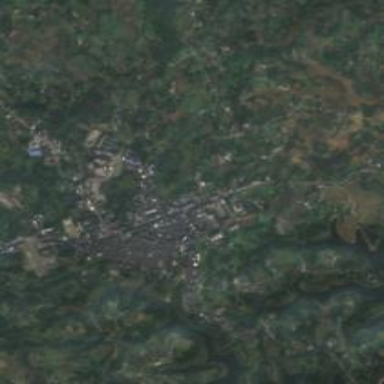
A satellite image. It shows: Town.